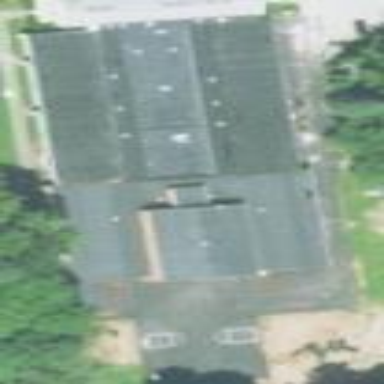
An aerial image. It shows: School building.